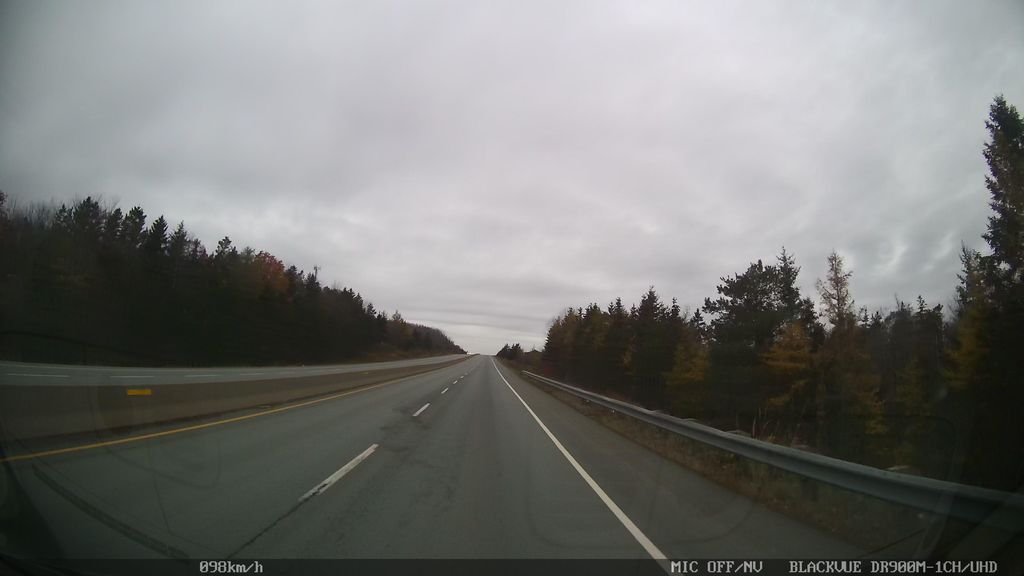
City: halifax